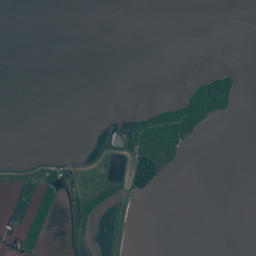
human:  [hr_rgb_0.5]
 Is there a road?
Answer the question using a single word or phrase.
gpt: yes

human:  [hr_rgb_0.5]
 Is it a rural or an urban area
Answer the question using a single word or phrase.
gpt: rural

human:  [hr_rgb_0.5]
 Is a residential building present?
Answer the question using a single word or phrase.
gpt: yes

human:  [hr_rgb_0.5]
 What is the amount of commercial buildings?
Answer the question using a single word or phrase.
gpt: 1

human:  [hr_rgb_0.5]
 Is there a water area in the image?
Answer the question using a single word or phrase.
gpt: yes

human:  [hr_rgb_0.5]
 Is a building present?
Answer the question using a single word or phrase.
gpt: yes

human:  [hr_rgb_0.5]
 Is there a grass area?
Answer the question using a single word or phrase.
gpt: yes

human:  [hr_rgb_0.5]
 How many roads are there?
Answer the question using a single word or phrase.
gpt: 25

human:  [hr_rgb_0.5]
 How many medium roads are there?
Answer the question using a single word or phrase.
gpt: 0

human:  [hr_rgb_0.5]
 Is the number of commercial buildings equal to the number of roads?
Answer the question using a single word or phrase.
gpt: no

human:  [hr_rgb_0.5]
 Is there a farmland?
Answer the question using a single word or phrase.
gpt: yes

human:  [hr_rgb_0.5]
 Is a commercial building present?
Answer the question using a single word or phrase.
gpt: yes

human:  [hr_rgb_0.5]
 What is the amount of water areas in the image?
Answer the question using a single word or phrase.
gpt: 13

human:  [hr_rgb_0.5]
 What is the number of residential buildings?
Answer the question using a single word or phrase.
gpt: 26

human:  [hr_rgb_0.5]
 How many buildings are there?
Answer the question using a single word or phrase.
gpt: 27

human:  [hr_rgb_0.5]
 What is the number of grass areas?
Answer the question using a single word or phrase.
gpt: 49

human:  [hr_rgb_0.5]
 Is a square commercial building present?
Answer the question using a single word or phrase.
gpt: no

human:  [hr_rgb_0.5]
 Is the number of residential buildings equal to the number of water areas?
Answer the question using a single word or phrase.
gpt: no

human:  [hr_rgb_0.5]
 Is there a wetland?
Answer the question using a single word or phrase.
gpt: yes

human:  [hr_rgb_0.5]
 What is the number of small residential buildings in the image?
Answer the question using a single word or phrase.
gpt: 25

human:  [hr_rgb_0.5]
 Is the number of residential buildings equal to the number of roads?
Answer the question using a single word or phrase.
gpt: no

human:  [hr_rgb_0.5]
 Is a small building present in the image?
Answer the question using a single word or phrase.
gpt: yes

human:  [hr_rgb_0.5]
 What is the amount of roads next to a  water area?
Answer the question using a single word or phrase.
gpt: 25

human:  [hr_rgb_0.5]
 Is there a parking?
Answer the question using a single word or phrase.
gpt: yes

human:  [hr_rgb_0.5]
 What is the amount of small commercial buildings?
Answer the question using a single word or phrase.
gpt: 1

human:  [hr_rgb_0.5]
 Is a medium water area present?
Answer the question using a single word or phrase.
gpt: yes

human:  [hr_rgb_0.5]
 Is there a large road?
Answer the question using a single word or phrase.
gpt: no

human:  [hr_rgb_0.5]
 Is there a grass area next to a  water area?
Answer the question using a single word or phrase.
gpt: yes

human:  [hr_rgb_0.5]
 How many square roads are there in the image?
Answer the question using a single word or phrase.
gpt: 0

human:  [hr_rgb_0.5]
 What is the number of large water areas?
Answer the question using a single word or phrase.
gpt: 3

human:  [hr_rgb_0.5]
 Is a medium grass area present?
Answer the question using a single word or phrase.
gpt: yes

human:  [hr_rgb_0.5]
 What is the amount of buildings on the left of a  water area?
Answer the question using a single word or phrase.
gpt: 27

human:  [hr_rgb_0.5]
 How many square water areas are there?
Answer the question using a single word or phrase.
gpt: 2

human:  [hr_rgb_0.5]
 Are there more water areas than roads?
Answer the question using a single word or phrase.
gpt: no

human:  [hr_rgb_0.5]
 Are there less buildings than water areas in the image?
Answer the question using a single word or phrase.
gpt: no

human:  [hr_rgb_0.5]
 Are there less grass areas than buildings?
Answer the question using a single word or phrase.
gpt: no

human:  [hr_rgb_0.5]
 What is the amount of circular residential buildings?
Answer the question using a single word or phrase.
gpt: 1

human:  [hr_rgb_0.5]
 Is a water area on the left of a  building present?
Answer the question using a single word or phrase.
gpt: yes

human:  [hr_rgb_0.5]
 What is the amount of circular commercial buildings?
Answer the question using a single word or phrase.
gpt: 0

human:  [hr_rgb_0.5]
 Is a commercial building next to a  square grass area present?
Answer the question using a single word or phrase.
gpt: no

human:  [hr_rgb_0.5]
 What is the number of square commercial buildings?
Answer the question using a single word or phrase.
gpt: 0

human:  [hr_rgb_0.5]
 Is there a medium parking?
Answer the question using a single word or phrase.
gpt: yes

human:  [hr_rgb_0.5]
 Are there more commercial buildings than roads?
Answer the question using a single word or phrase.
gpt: no

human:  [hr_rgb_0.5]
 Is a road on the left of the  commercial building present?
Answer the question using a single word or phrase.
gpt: yes

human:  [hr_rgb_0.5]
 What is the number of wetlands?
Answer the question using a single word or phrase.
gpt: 12

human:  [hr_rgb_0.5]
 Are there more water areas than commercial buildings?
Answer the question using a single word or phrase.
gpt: yes

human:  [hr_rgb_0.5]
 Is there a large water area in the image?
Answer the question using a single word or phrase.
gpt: yes

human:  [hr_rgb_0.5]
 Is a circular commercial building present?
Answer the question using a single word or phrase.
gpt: no

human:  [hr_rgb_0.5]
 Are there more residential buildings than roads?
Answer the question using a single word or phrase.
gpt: yes

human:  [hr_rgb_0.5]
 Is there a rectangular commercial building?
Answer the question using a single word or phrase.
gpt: yes

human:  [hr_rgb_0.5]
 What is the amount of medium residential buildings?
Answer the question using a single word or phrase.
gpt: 1

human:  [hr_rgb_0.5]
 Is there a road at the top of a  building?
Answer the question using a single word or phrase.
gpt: yes

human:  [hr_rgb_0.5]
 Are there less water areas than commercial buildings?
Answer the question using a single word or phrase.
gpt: no

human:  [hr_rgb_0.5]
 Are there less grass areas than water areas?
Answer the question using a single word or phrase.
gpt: no

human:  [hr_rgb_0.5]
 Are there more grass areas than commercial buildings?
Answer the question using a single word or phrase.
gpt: yes

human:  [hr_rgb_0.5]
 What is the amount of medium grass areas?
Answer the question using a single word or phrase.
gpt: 9

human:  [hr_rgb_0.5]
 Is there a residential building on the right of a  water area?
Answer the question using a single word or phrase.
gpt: yes

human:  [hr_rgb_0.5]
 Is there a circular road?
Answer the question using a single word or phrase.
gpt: no

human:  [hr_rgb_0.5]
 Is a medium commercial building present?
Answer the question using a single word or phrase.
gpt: no

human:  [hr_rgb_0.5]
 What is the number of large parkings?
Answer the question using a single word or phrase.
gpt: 0

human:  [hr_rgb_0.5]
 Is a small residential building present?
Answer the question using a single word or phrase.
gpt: yes

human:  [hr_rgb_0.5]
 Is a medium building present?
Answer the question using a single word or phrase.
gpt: yes

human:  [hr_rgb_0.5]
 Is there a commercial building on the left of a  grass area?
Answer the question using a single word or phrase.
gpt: yes

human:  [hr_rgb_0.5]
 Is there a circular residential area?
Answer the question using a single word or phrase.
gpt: no